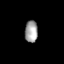
Tissue: prostate
Cell type: Epithelial cells
Senescence score: 0.2594
Nuclear area (px): 277
Mean DAPI intensity: 160.065